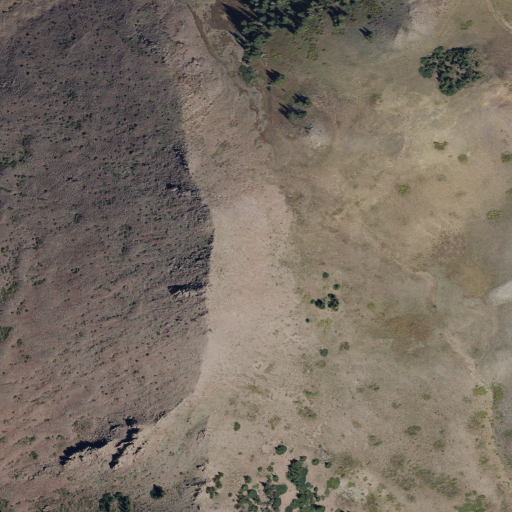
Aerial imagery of mountain in Utah named Lake Peak containing shrub, evergreen forest, and barren land